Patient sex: M
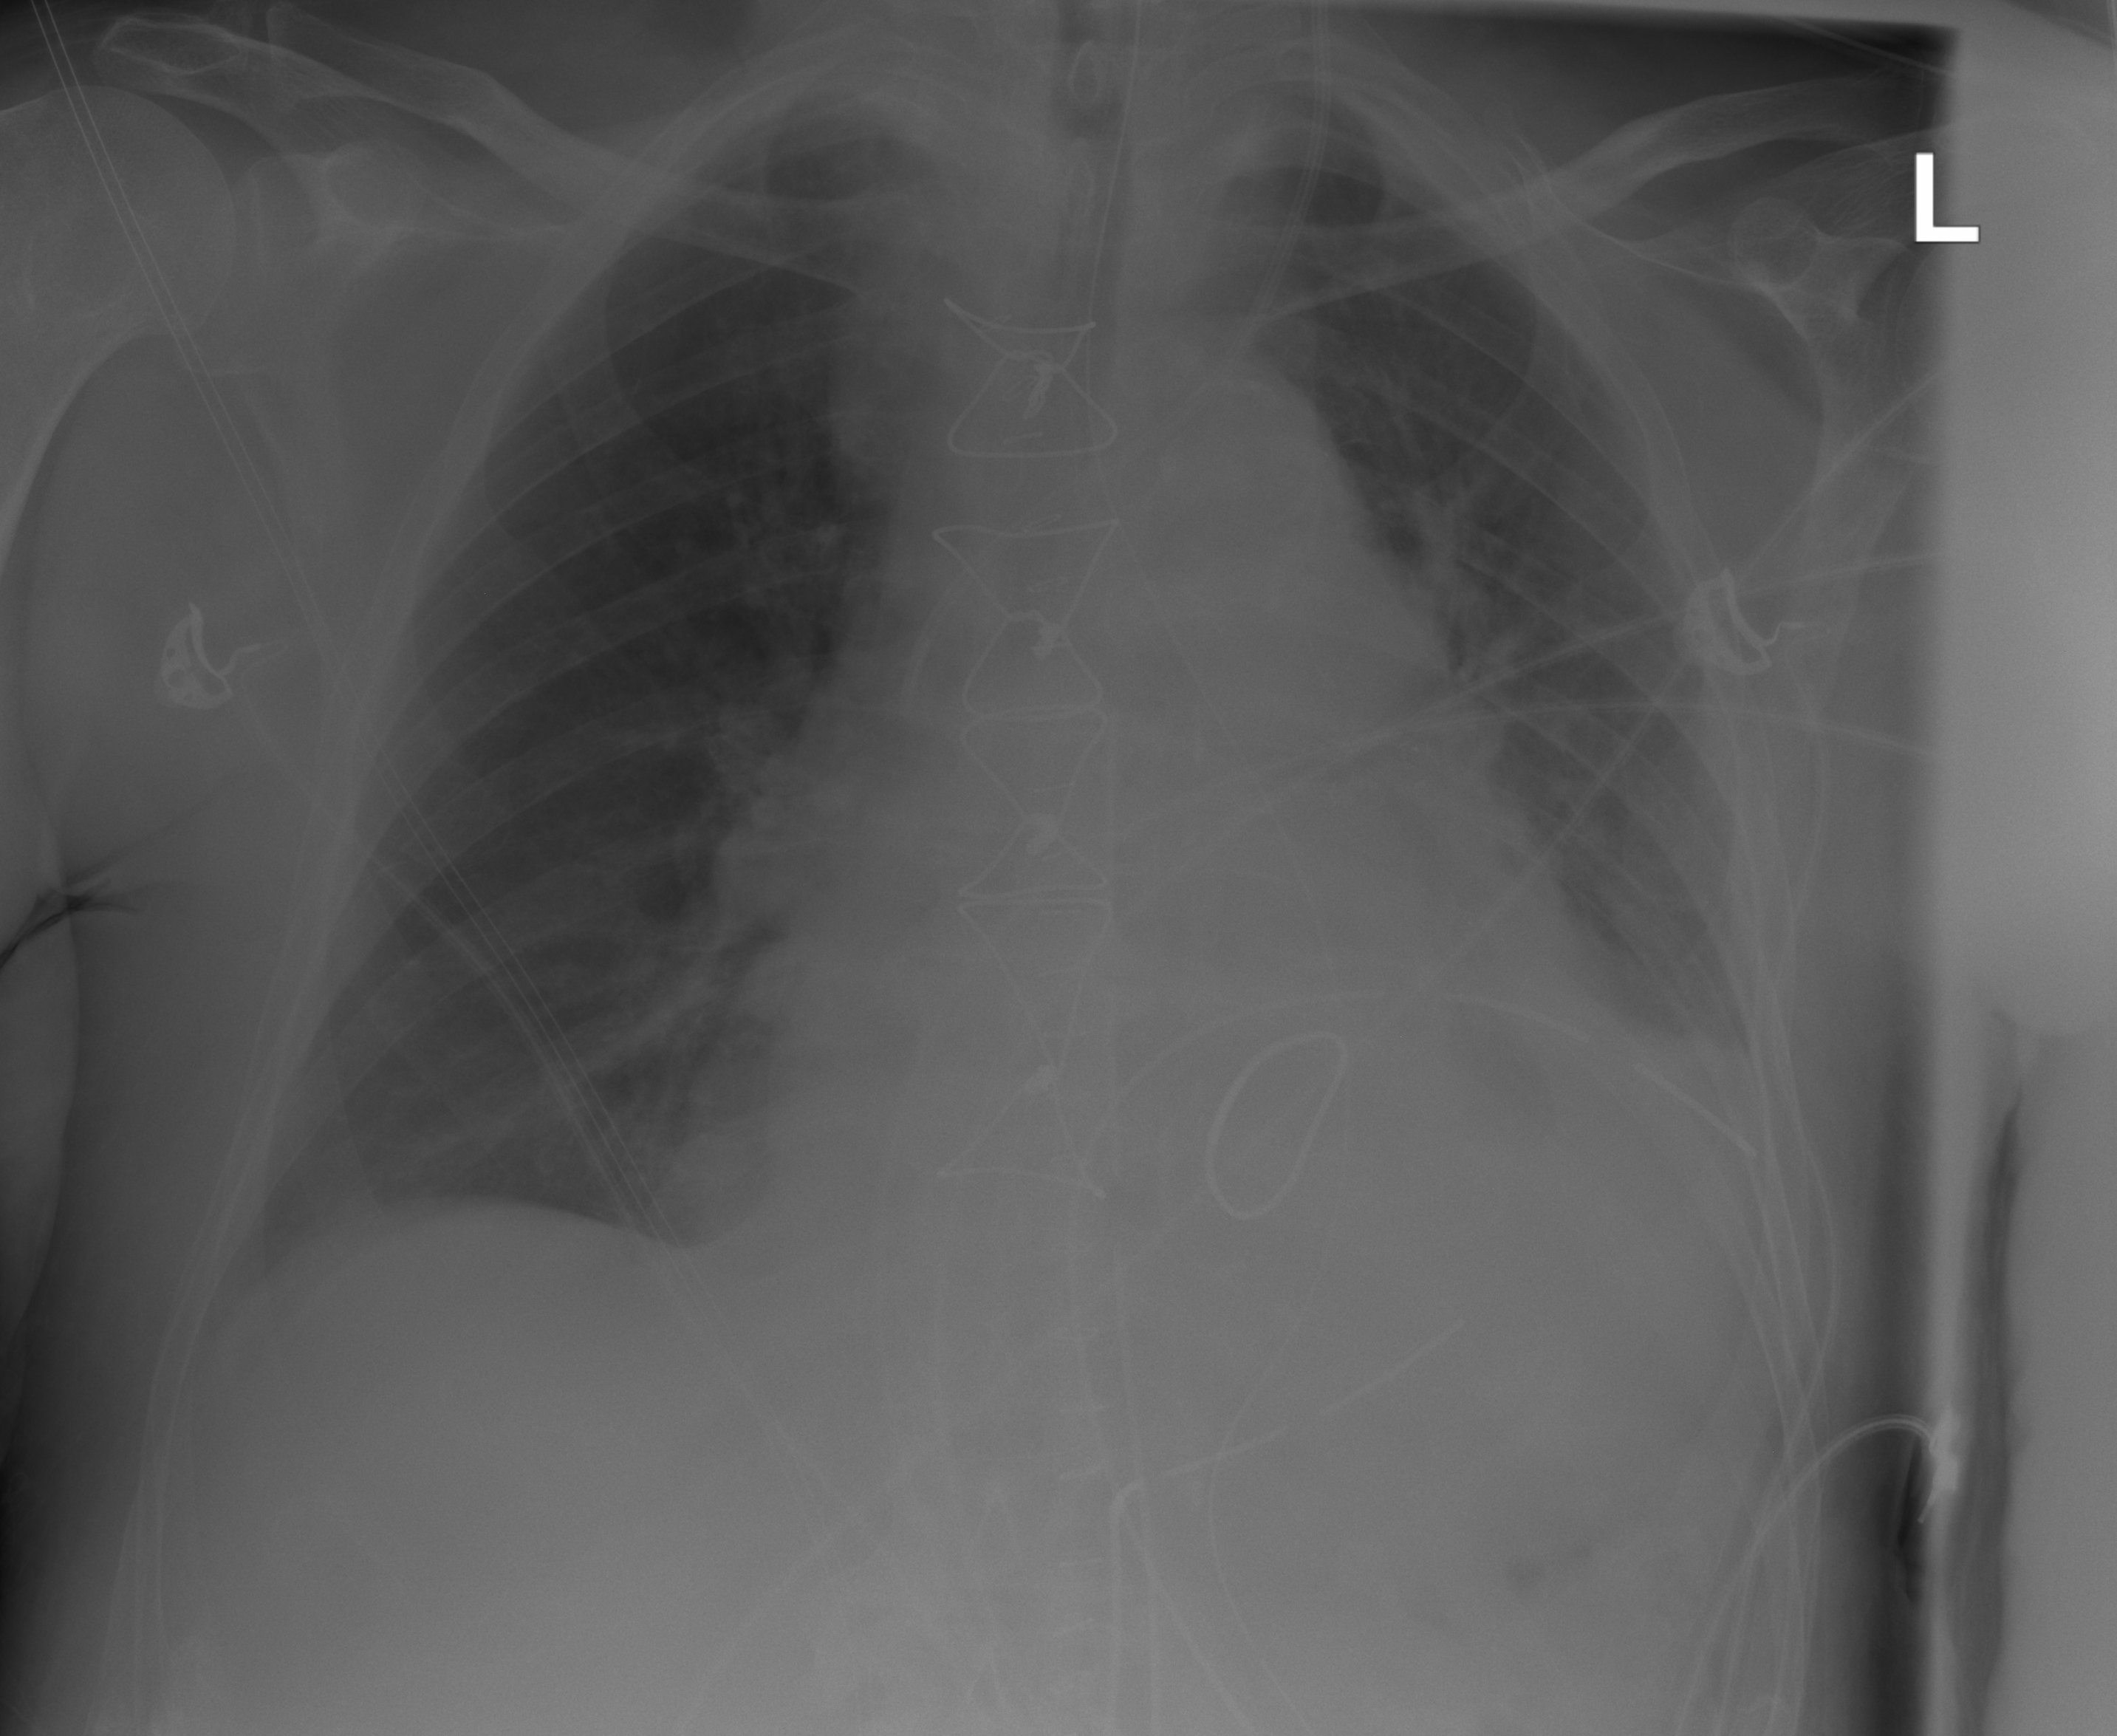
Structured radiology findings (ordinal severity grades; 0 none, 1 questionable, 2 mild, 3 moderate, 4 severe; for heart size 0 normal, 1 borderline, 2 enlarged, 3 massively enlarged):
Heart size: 2
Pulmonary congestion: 1
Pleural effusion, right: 1
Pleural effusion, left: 2
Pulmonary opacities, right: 0
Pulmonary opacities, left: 0
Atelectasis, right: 1
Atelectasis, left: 2